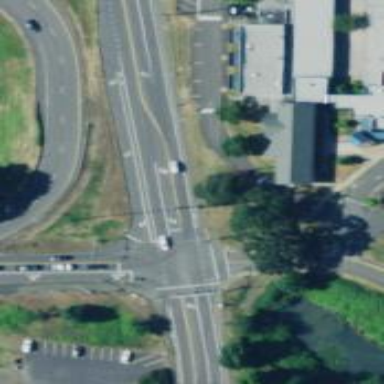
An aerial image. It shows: Solid stop line on the road marking.